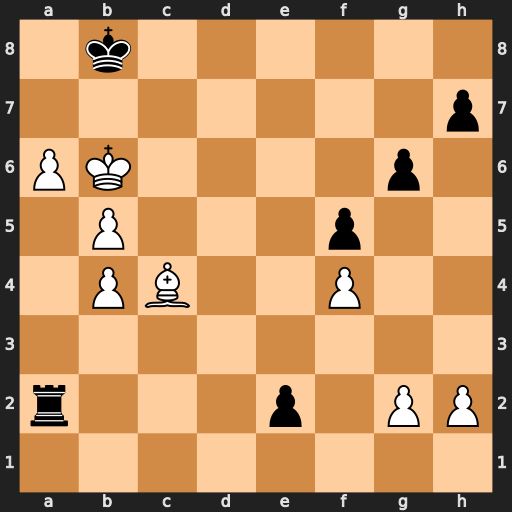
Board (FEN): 1k6/7p/PK4p1/1P3p2/1PB2P2/8/r3p1PP/8
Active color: w
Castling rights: -
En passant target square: -
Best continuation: Bxa2 e1=Q a7+ Kc8 a8=Q+